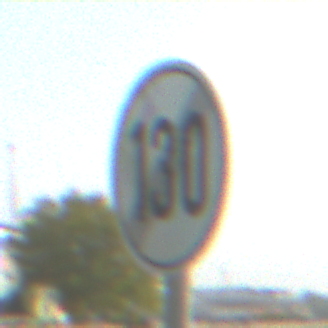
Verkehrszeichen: EndeGeschwindigkeit130
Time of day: MorningAfternoon
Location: Outdoor (Suburban)
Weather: PartlyCloudy
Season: NotSpecified
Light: Natural